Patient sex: F
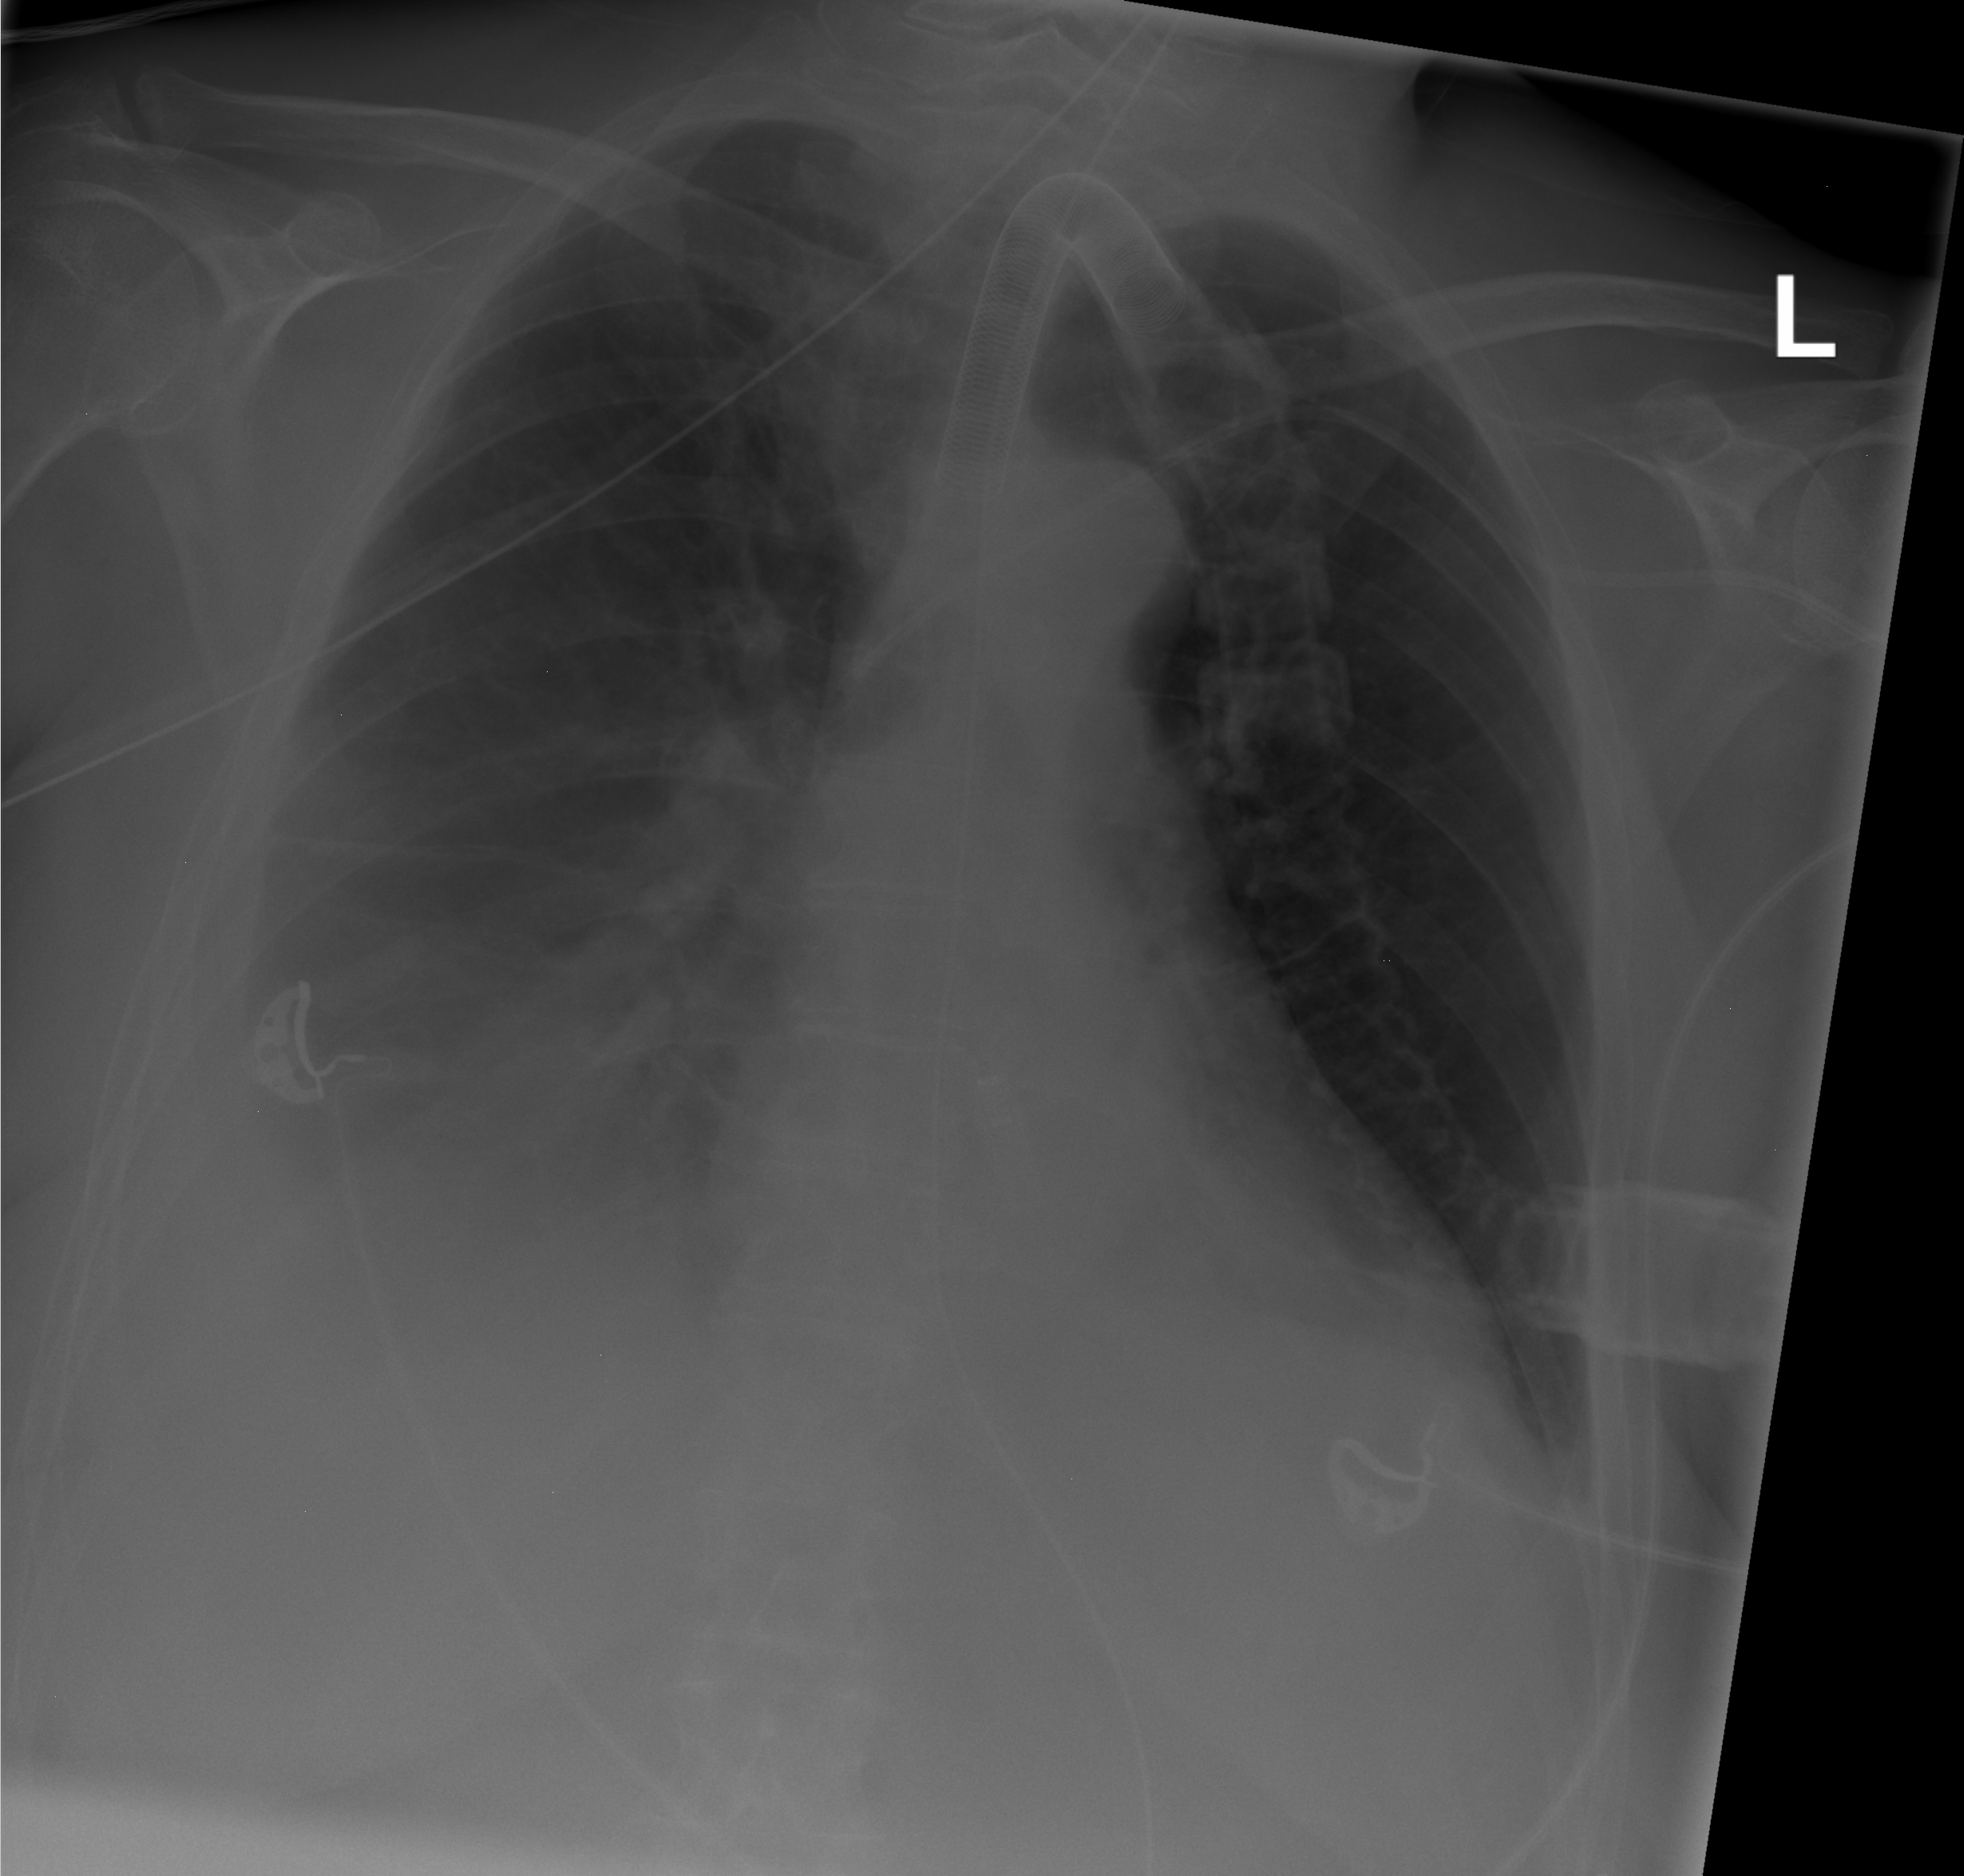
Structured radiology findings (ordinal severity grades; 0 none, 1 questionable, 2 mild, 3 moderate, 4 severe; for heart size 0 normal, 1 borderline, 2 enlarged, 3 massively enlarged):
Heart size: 2
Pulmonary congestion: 0
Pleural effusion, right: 3
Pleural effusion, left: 1
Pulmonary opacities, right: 2
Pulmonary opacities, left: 0
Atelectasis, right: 2
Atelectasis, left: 2